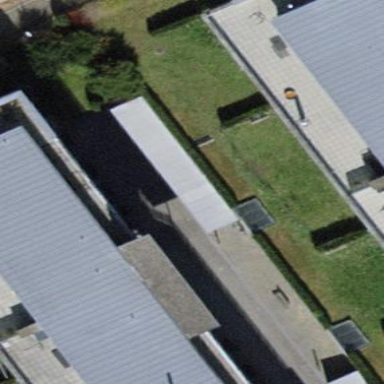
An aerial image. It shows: Building housing bicycle parking shed.